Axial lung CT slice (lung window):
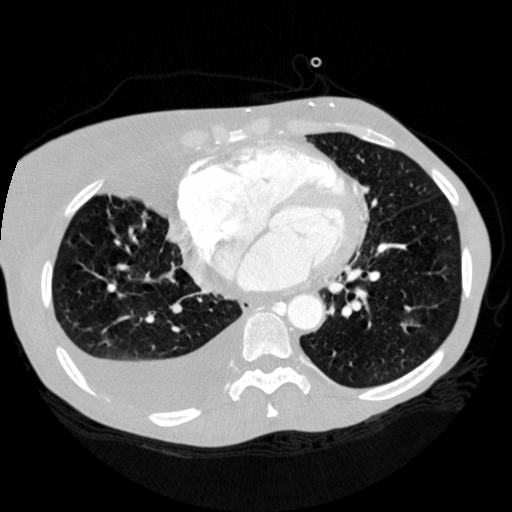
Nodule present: yes
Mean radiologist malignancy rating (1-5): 3